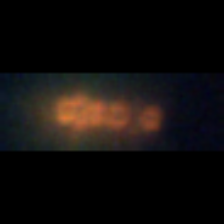
Taxon: Chaetoceros
Group: Diatoms